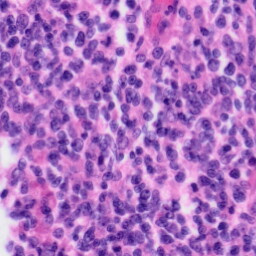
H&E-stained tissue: Tonsil